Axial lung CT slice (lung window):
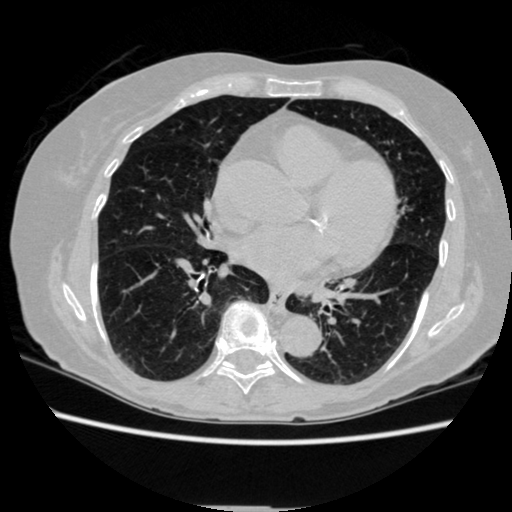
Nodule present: no